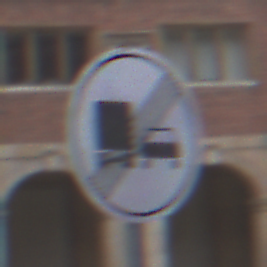
Verkehrszeichen: EndeUeberholverbotKraftfahrzeuge
Umgebung: Outdoor, Urban
Tageszeit: Midday
Wetter: Overcast
Licht: Natural
Jahreszeit: NotSpecified
Kontrast: LowContrast